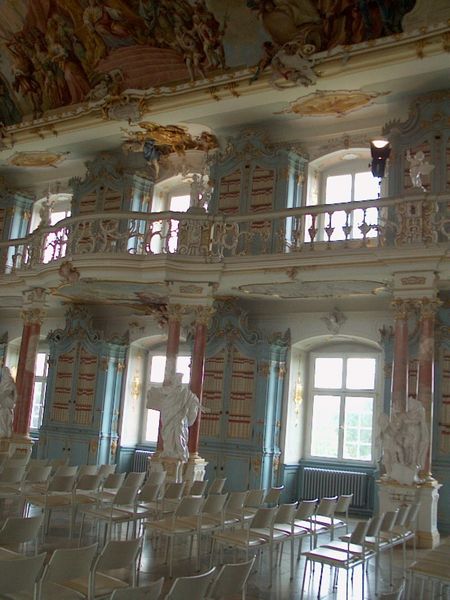
Titel: Bibliothekssaal des Klosters in Bad Schussenried
Künstler: Jakob Emele
Standort: Bad Schussenried, St. Magnus und Maria (EU - D - BW)
Schlagwörter: blau, gemälde, weiß, fenster, hell, licht, stuhl, stühle, säulen, schloss, barock, gold, interieur, rokoko, engel, balkon, empore, saal, figuren, stuck, geländer, galerie, halle, foto, balustrade, skulpturen, statuen, fresken, bibliothek, lich, büsten, innenraun, schränke, heizkörper, bildung, innenaufnahme, blkon